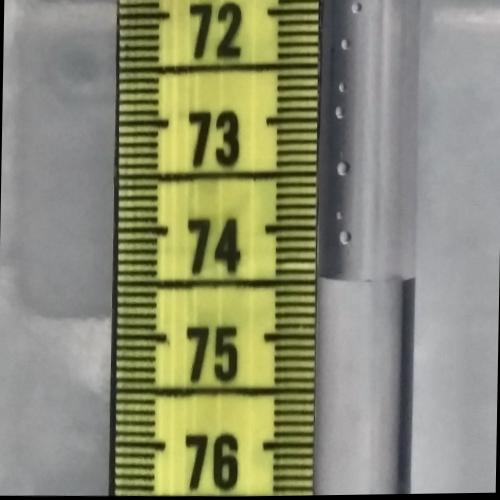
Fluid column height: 74.5 cm